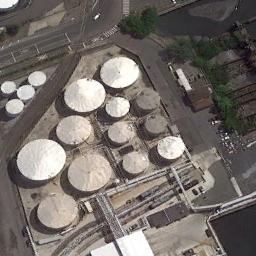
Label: storage_tank